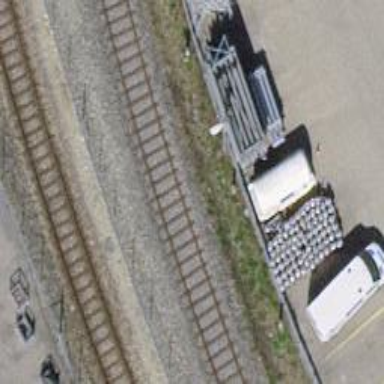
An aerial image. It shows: Single-track railway siding.